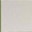
Piece: xx